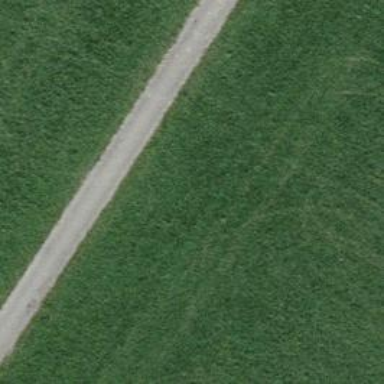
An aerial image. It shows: Asphalt track with grade1 tracktype suitable for agricultural vehicles.